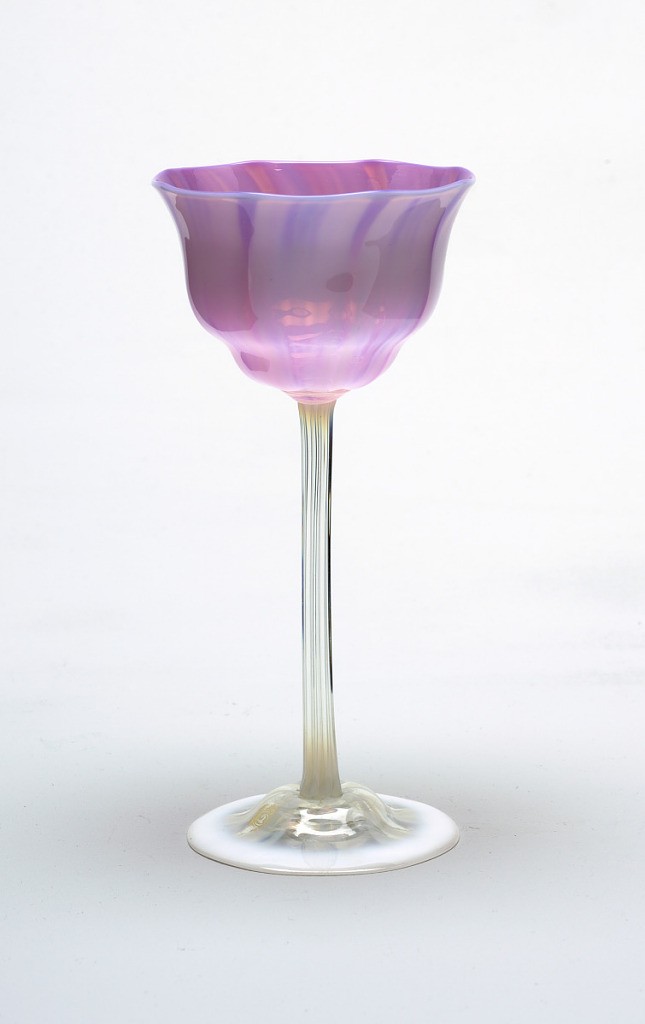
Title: Wine glass
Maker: Louis Comfort Tiffany, American, 1848–1933
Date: ca. 1900
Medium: Favrile glass
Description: Flower-shaped cup with pink and mauve interiors shadowed on exteriors with milky white: fluted clear glass stems with milky white at top and bottom; domed foot with white rim and eight tapering pinwheel forms radiating from stem.